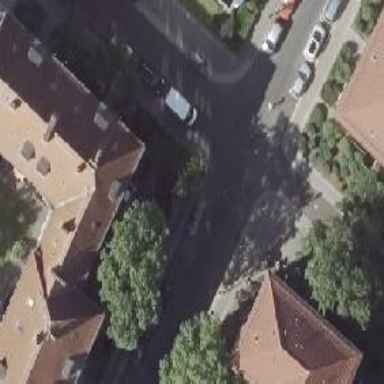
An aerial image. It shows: Residential road with asphalt surface and sidewalks on both sides. There is parallel parking available on the street.